Field crop: maize
Growth stage: 2
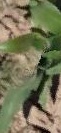
Species: maize